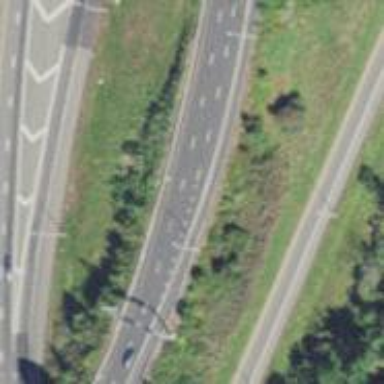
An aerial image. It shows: Motorway junction.